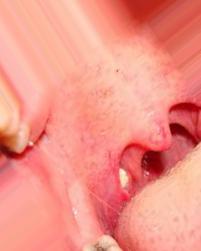
Condition: Mouth Ulcer